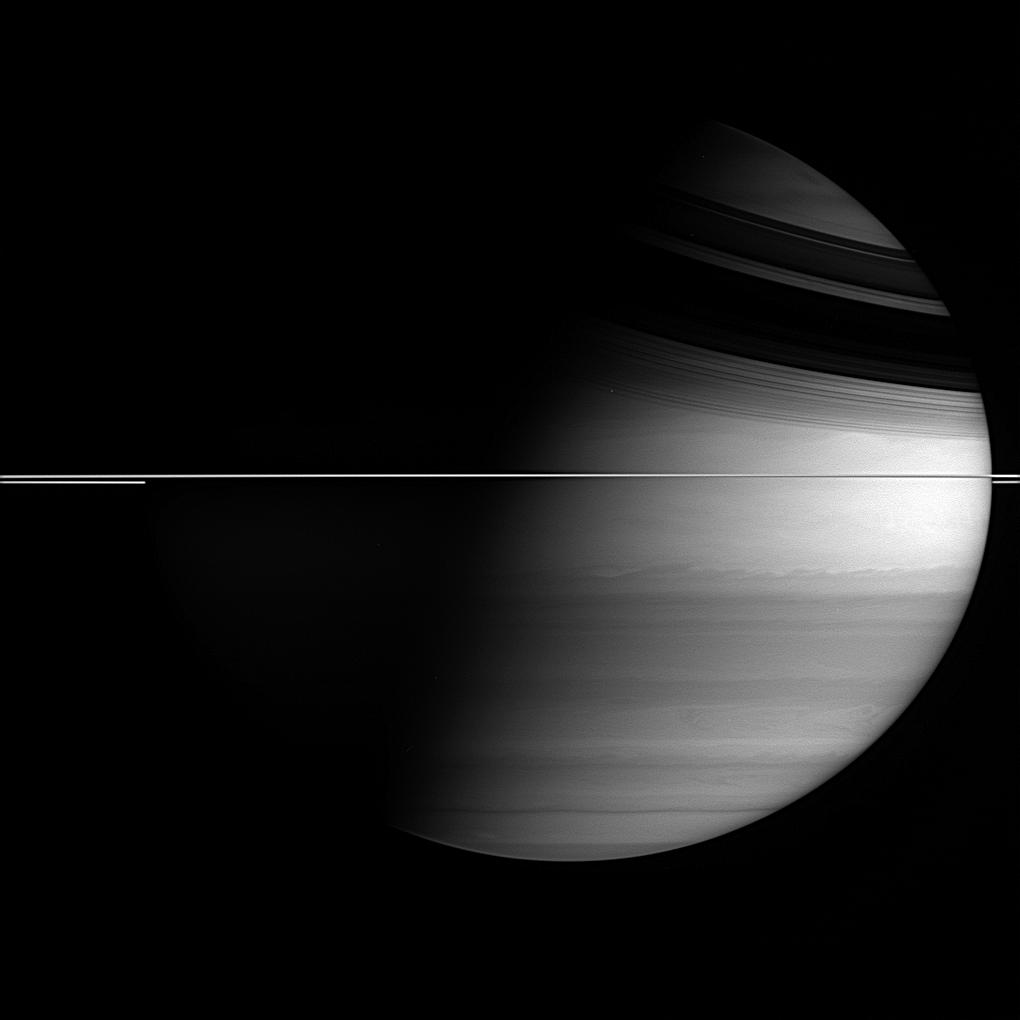
A Privileged View Saturn, Cassini-Huygens